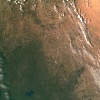
Label: land